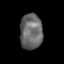
Tissue: skin
Cell type: Epithelial cells
Senescence score: 0.2512
Nuclear area (px): 786
Mean DAPI intensity: 104.506